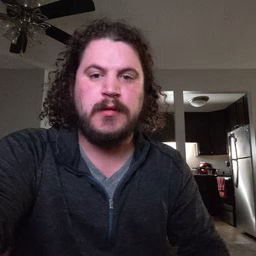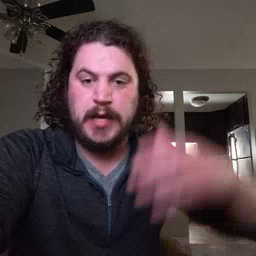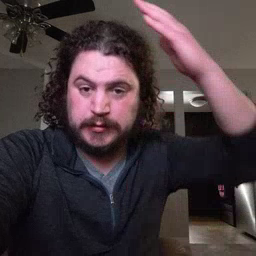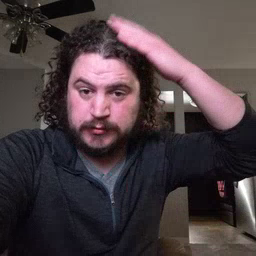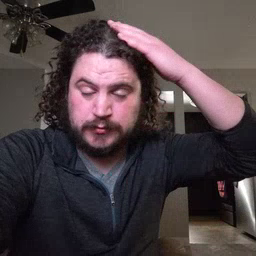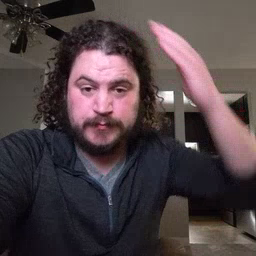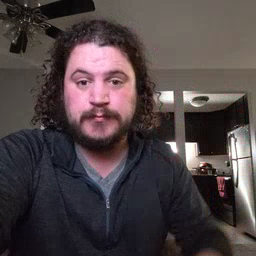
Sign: hat